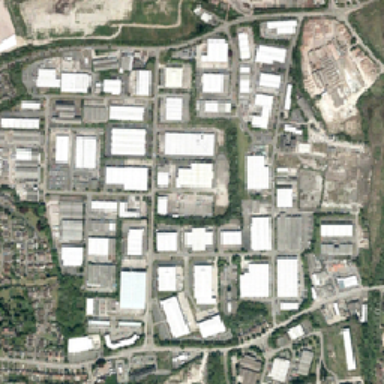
These large white roof houses are factory buildings .